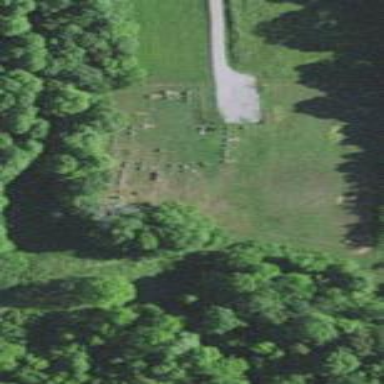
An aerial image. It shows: Cemetery.